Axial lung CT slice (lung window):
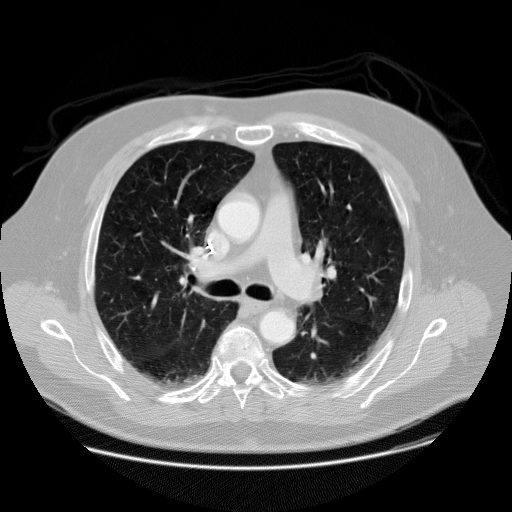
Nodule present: no